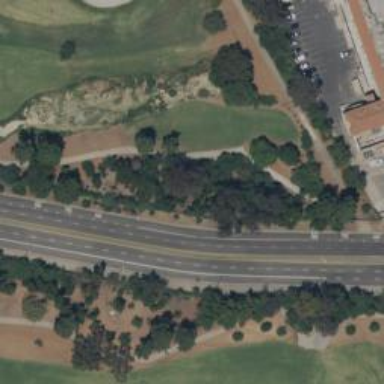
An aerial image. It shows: Path for golf carts.